Question: Edit: Found a solution but can't accept my own answer yet.
I am having some trouble statically linking a library to my program. I am cross-compiling from Linux to Windows using the MinGW toolchain and Code::Blocks as an IDE/Build System. I've also compiled the library myself with the same toolchain as the program.
I am completely new to both cross-compiling and compiling for Windows.
Edit: I just tried the same procedure on a virtual installation of Windows XP (with Code::Block's bundled MinGW) and get the same problem, so I guess it's not because of the cross-compiler.
# The problem
I'll give all details below, but in essence the problem is that the linker is complaining about missing '_imp__some_symbol' symbols. The symbols are present in the static library, but not as '_imp__some_symbol', rather as just '_some_symbol'. I've verified this by grepping the output of 'nm libSomeLibrary.a'
# Details
The library itself is BearLibTerminal (You can find the sources at <URL>. As said before, I've compiled it from source myself with the same toolchain as my main program.
My main program consists code is the "Hello world" example given by BearLibTerminal here <URL>:
'''
#include "BearLibTerminal.h"
int main()
{
terminal_open();
// Printing text
terminal_print(1, 1, "Hello, world!");
terminal_refresh();
// Wait until user close the window
while (terminal_read() != TK_CLOSE);
terminal_close();
}
'''
My complete Code::Blocks build log can be found at <URL>. It contains the build log for BearLibTerminal and its dependencies, as well as my program.
The relevant bits (I think) are these:
'''
i686-w64-mingw32-g++ -Wall -fexceptions -O2 -DWINVER=0x0400 -D__WIN95__ -D__GNUWIN32__ -DSTRICT -DHAVE_W32API_H -D__WXMSW__ -D__WINDOWS__ -IBearLibTerminal -I/usr/i686-w64-mingw32/sys-root/mingw/include -I/home/laleksic/Desktop/Roguelike -I/home/laleksic/Desktop/Roguelike/ -c /home/laleksic/Desktop/Roguelike/main.cpp -o /home/laleksic/Desktop/Roguelike/.objs/main.o
i686-w64-mingw32-g++ -L/usr/i686-w64-mingw32/sys-root/mingw/lib -o build/Roguelike /home/laleksic/Desktop/Roguelike/.objs/main.o -s -lstdc++ -lgcc -lodbc32 -lwsock32 -lwinspool -lwinmm -lshell32 -lcomctl32 -lctl3d32 -lodbc32 -ladvapi32 -lodbc32 -lwsock32 -lopengl32 -lglu32 -lole32 -loleaut32 -luuid BearLibTerminal/Dependencies/PicoPNG/libPicoPNG.a BearLibTerminal/Dependencies/FreeType/libFreeType.a BearLibTerminal/libBearLibTerminal.a
/home/laleksic/Desktop/Roguelike/.objs/main.o:main.cpp:(.text.startup+0x11): undefined reference to "_imp__terminal_open'
/home/laleksic/Desktop/Roguelike/.objs/main.o:main.cpp:(.text.startup+0x56): undefined reference to "_imp__terminal_print_ext8'
/home/laleksic/Desktop/Roguelike/.objs/main.o:main.cpp:(.text.startup+0x5c): undefined reference to "_imp__terminal_refresh'
/home/laleksic/Desktop/Roguelike/.objs/main.o:main.cpp:(.text.startup+0x62): undefined reference to "_imp__terminal_read'
/home/laleksic/Desktop/Roguelike/.objs/main.o:main.cpp:(.text.startup+0x7b): undefined reference to "_imp__terminal_close'
collect2: error: ld returned 1 exit status
'''
At the end of the link line you see it's supposed to statically link the BearLibTerminal dependencies ('libPicoPNG.a' and 'libFreeType.a') and BearLibTerminal itself ('libBearLibTerminal.a').
Now checking the 'libBearLibTerminal.a' symbols with 'nm libBearLibTerminal.a | grep -E ' _imp__terminal_(open|print_ext8|refresh|read|close)'' gives empty output.
However 'nm libBearLibTerminal.a | grep -E 'terminal_(open|print_ext8|refresh|read|close)'' gives:
'''
<PHONE> t __GLOBAL__sub_I_terminal_open
<PHONE> T _terminal_close
000032b0 T _terminal_open
000015b0 T _terminal_print_ext8
000024c0 T _terminal_read
<PHONE> T _terminal_read_str16
000031f0 T _terminal_read_str32
000031a0 T _terminal_read_str8
00000cd0 T _terminal_refresh
U _terminal_close
U _terminal_open
U _terminal_print_ext8
U _terminal_read
U _terminal_read_str8
U _terminal_refresh
<PHONE> T __Z16luaterminal_openP9lua_State
000010f0 T __Z16luaterminal_readP9lua_State
<PHONE> T __Z17luaterminal_closeP9lua_State
000002b0 T __Z19luaterminal_refreshP9lua_State
<PHONE> T __Z20luaterminal_read_strP9lua_State
'''
So, the symbols are there, just with a different prefix.
What is the cause of this, and what would be the way to fix it?
# Toolchain
I'm compiling on a Fedora 28 system with the MinGW toolchain and Code::Blocks as an IDE/Build System (all installed from Fedora official repos). If relevant, here is some version info for these tools.

Output of 'i686-w64-mingw32-g++ -v':
'''
Using built-in specs.
COLLECT_GCC=i686-w64-mingw32-g++
COLLECT_LTO_WRAPPER=/usr/libexec/gcc/i686-w64-mingw32/7.3.0/lto-wrapper
Target: i686-w64-mingw32
Configured with: ../configure --prefix=/usr --bindir=/usr/bin --includedir=/usr/include --mandir=/usr/share/man --infodir=/usr/share/info --datadir=/usr/share --build=x86_64-redhat-linux-gnu --host=x86_64-redhat-linux-gnu --with-gnu-as --with-gnu-ld --verbose --without-newlib --disable-multilib --disable-plugin --with-system-zlib --disable-nls --without-included-gettext --disable-win32-registry --enable-languages=c,c++,objc,obj-c++,fortran --with-bugurl=http://bugzilla.redhat.com/bugzilla --with-cloog --enable-threads=posix --enable-libgomp --target=i686-w64-mingw32 --with-sysroot=/usr/i686-w64-mingw32/sys-root --with-gxx-include-dir=/usr/i686-w64-mingw32/sys-root/mingw/include/c++
Thread model: posix
gcc version 7.3.0 20180125 (Fedora MinGW 7.3.0-1.fc28) (GCC)
'''
Edit: Additionaly, I've set up Code::Blocks to work with the cross-compiler using slightly modified instructions from here <URL>
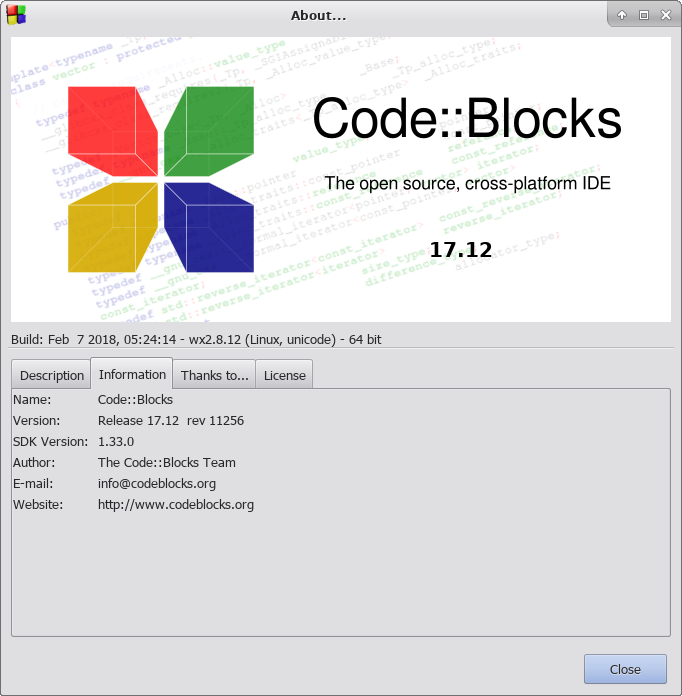
Answer: It turns out the library header contained a block that goes like this
'''
#if defined(BEARLIBTERMINAL_STATIC_BUILD)
# define TERMINAL_API
#elif defined(_WIN32)
# if defined(BEARLIBTERMINAL_BUILDING_LIBRARY)
# define TERMINAL_API __declspec(dllexport)
# else
# define TERMINAL_API __declspec(dllimport)
# endif
#else
# if defined(BEARLIBTERMINAL_BUILDING_LIBRARY) && __GNUC__ >= 4
# define TERMINAL_API __attribute__ ((visibility ("default")))
# else
# define TERMINAL_API
# endif
#endif
'''
It prefixes all of the API functions with '__declspec(dllexport/dllimport)' when building the library or including the header in the project respectively (on Windows only and only if 'BEARLIBTERMINAL_STATIC_BUILD' isn't defined).
I hadn't looked at the library code until now- and just assumed that setting this define was enough when building the library itself.
It seems I need to set it when building my project as well to prevent the '_declspec's from appearing.